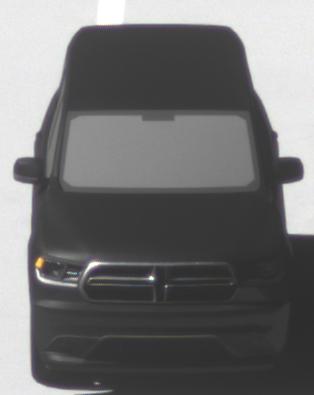
Make: Dodge
Model: Durango
Detailed model: Gen. 3
Model produced from: 2010
Doors: 5
Color: black
Road condition: dry road
Daytime: midday
Contrast: high contrast